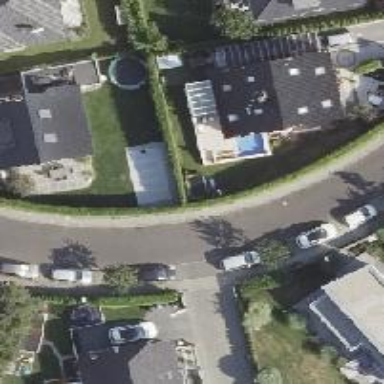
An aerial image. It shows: Residential road with asphalt surface. Both sides have sidewalks.